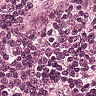
Metastatic tissue present: no